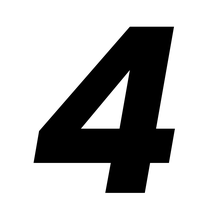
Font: Poppins-BoldItalic